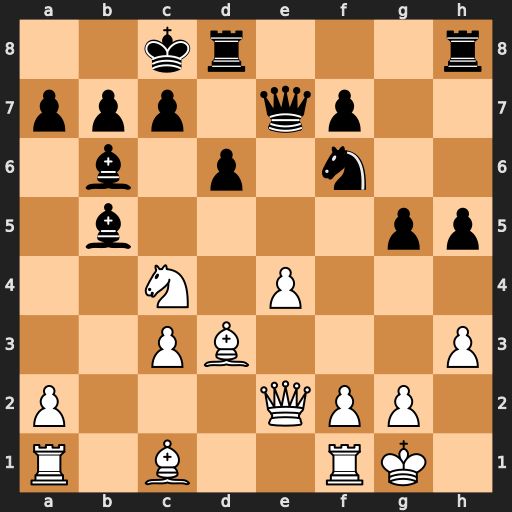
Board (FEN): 2kr3r/ppp1qp2/1b1p1n2/1b4pp/2N1P3/2PB3P/P3QPP1/R1B2RK1
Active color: w
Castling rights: -
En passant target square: -
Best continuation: Nxb6+ axb6 Bxb5